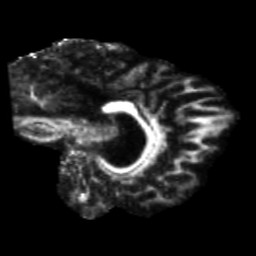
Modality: FA
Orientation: sagittal
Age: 68
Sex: female
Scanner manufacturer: siemens
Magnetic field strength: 3 T
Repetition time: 5.25 s
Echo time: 0.08 s